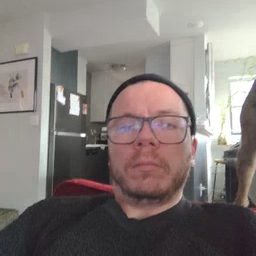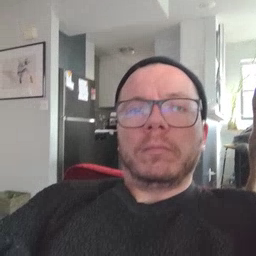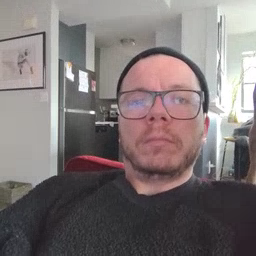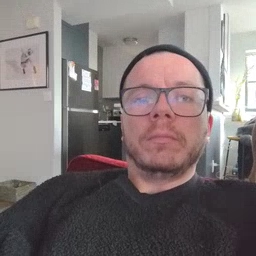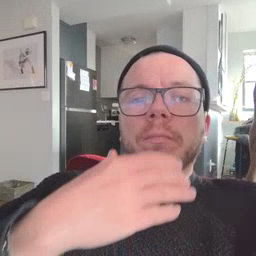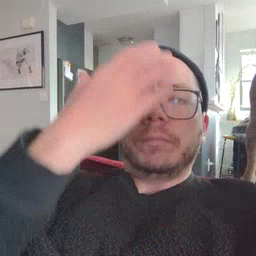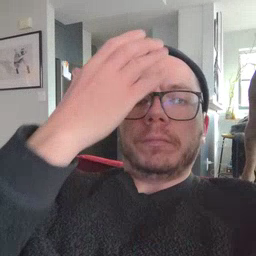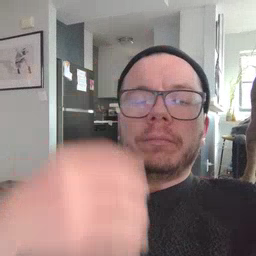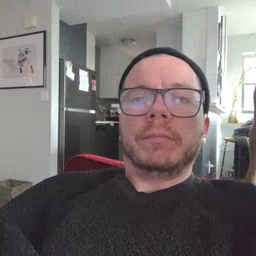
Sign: giraffe